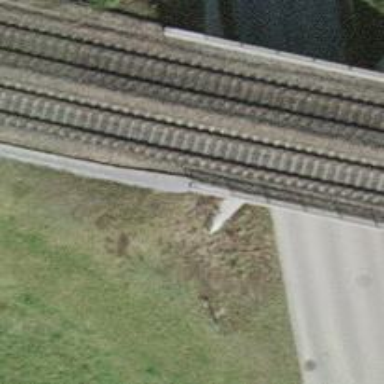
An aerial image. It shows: Bridge with single railway track electrified by contact line.